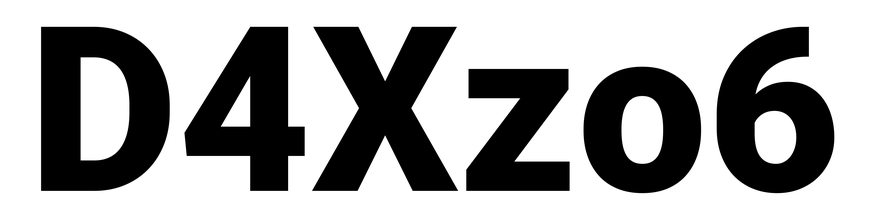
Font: Roboto_Black